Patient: sex F, age 31
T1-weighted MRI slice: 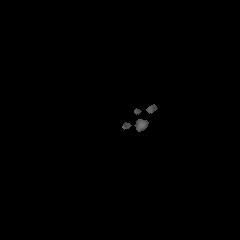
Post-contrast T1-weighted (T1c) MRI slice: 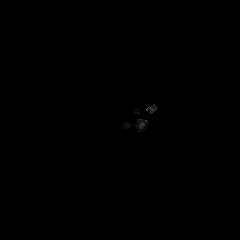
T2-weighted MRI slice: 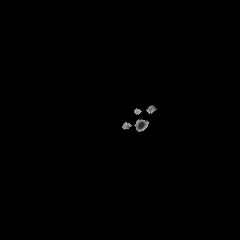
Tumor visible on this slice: no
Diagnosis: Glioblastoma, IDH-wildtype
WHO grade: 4